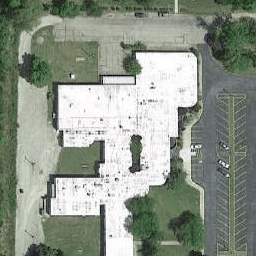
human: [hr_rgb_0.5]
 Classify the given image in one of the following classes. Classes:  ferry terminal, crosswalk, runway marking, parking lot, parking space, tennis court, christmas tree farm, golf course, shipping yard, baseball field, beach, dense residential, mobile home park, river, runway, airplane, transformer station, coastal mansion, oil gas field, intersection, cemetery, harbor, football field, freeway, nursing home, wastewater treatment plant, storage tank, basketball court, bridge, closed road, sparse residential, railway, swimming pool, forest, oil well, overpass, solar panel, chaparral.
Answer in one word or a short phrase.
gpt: nursing home